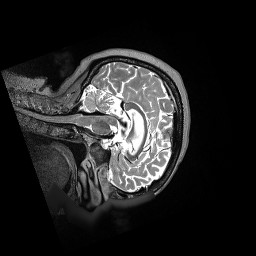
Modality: T2w
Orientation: sagittal
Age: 75
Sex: female